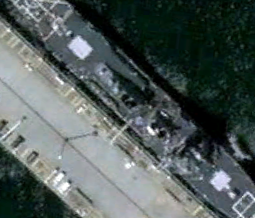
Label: Arleigh_Burke-class_destroyer